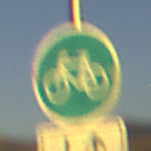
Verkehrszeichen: Radweg
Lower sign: RichtungsangabeDurchPfeile8
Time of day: SunriseSunset
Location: Outdoor (Nature)
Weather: Clear
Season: NotSpecified
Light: Natural